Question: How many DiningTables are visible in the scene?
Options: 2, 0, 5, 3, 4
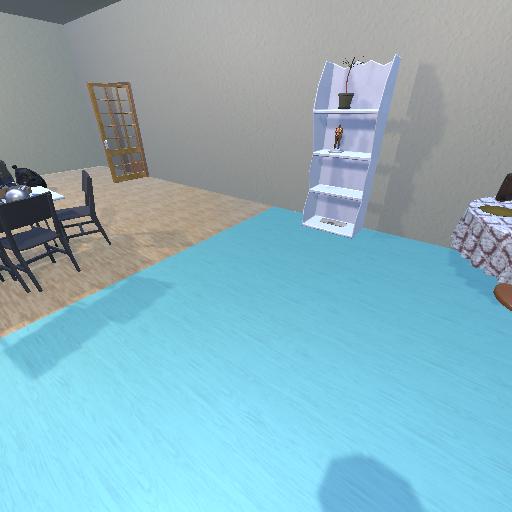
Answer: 2